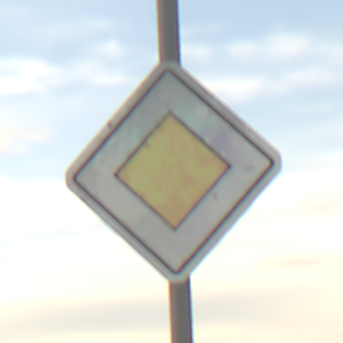
Verkehrszeichen: Vorfahrtsstrasse
Umgebung: Outdoor, Nature
Tageszeit: SunriseSunset
Wetter: PartlyCloudy
Licht: Natural
Jahreszeit: NotSpecified
Kontrast: LowContrast